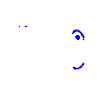
Particle: pion